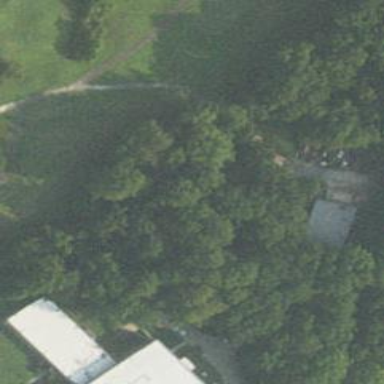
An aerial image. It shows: Disc golf hole.